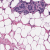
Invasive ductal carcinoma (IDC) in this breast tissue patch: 0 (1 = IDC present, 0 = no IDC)